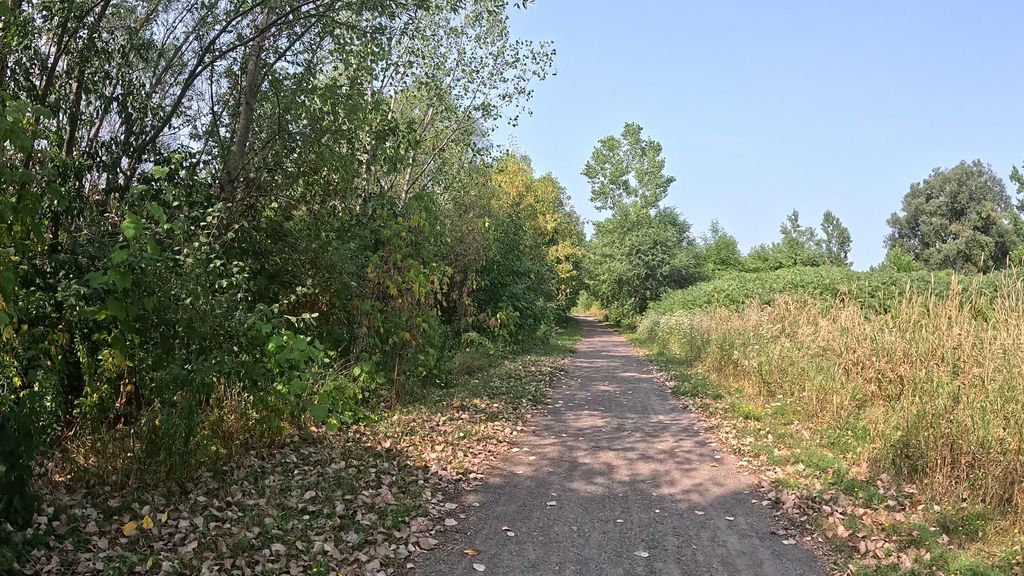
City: ottawa-gatineau